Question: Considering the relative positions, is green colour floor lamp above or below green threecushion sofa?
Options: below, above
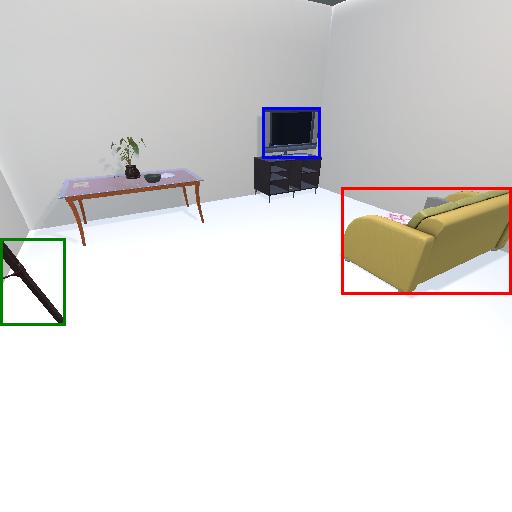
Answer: below